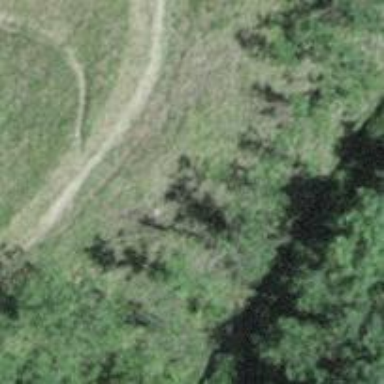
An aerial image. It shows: Path.